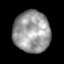
Tissue: skin
Cell type: Epithelial cells
Senescence score: 0.2606
Nuclear area (px): 1488
Mean DAPI intensity: 154.108